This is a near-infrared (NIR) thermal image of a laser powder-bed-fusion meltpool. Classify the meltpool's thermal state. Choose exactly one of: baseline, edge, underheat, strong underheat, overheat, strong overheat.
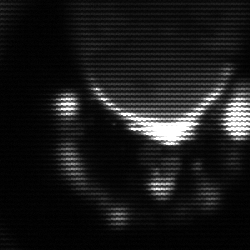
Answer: edge